Interaction volume radius: 5 \u00c5
Interaction volume height: 10 \u00c5
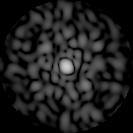
Disorder parameter: 0.847